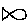
Label: fish